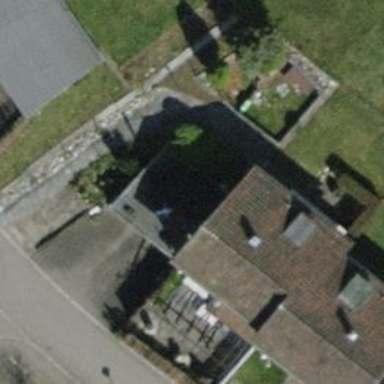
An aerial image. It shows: Pitched roof building.